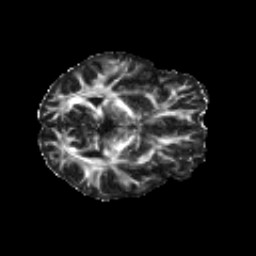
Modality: FA
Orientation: axial
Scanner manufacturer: siemens
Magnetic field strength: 3 T
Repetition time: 4.16 s
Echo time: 0.0806 s